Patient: sex M, age 78
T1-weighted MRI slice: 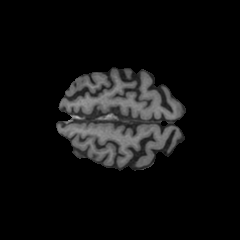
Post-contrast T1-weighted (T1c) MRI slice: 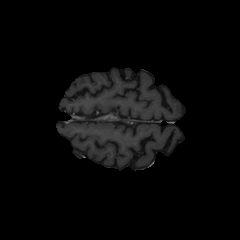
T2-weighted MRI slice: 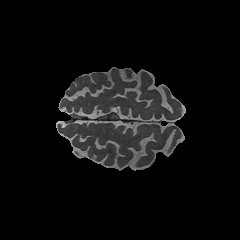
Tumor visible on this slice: no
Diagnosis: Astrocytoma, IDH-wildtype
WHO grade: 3